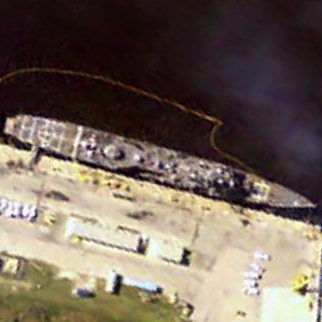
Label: cruiser